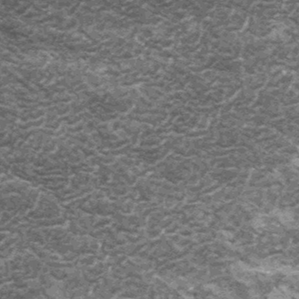
Label: frost